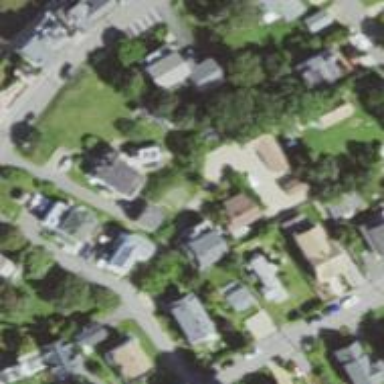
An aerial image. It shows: Residential road.